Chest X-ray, PA view. Patient: 61 years old, sex F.
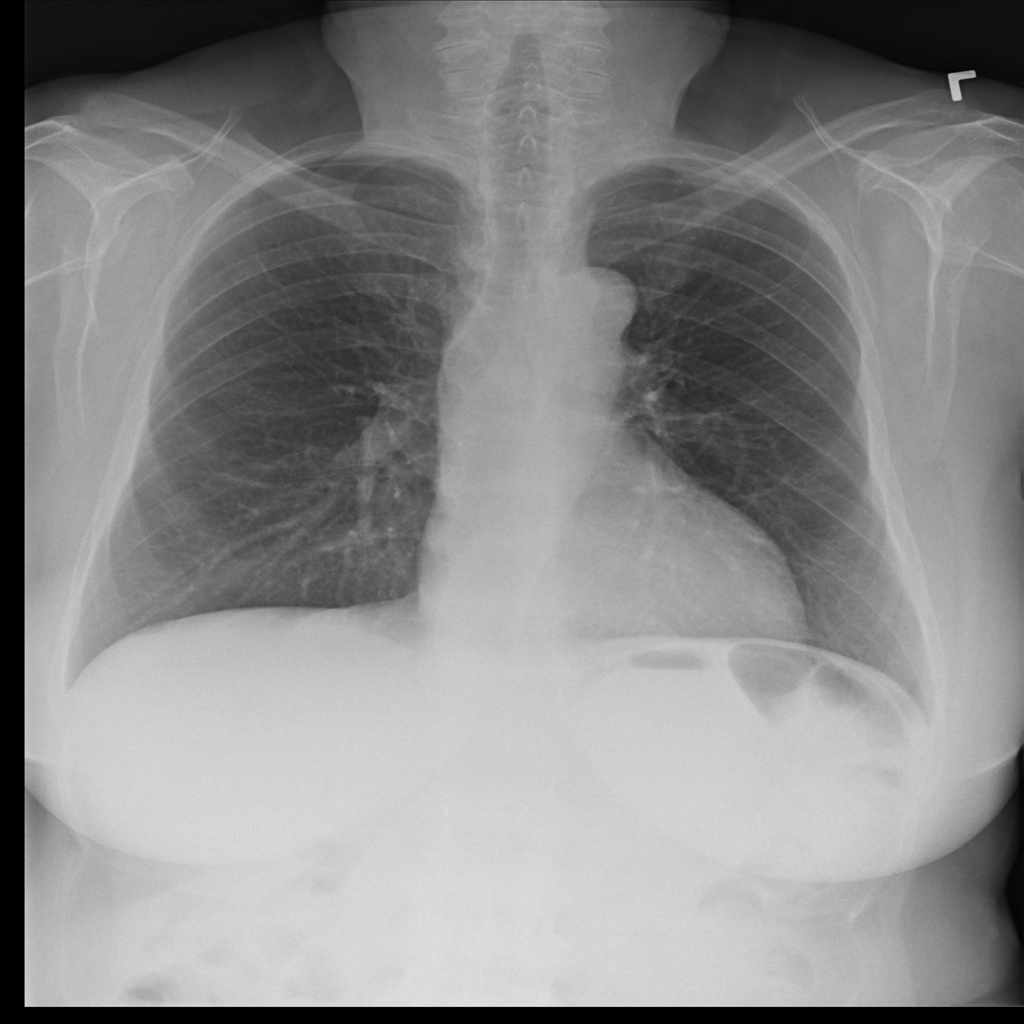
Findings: No Finding